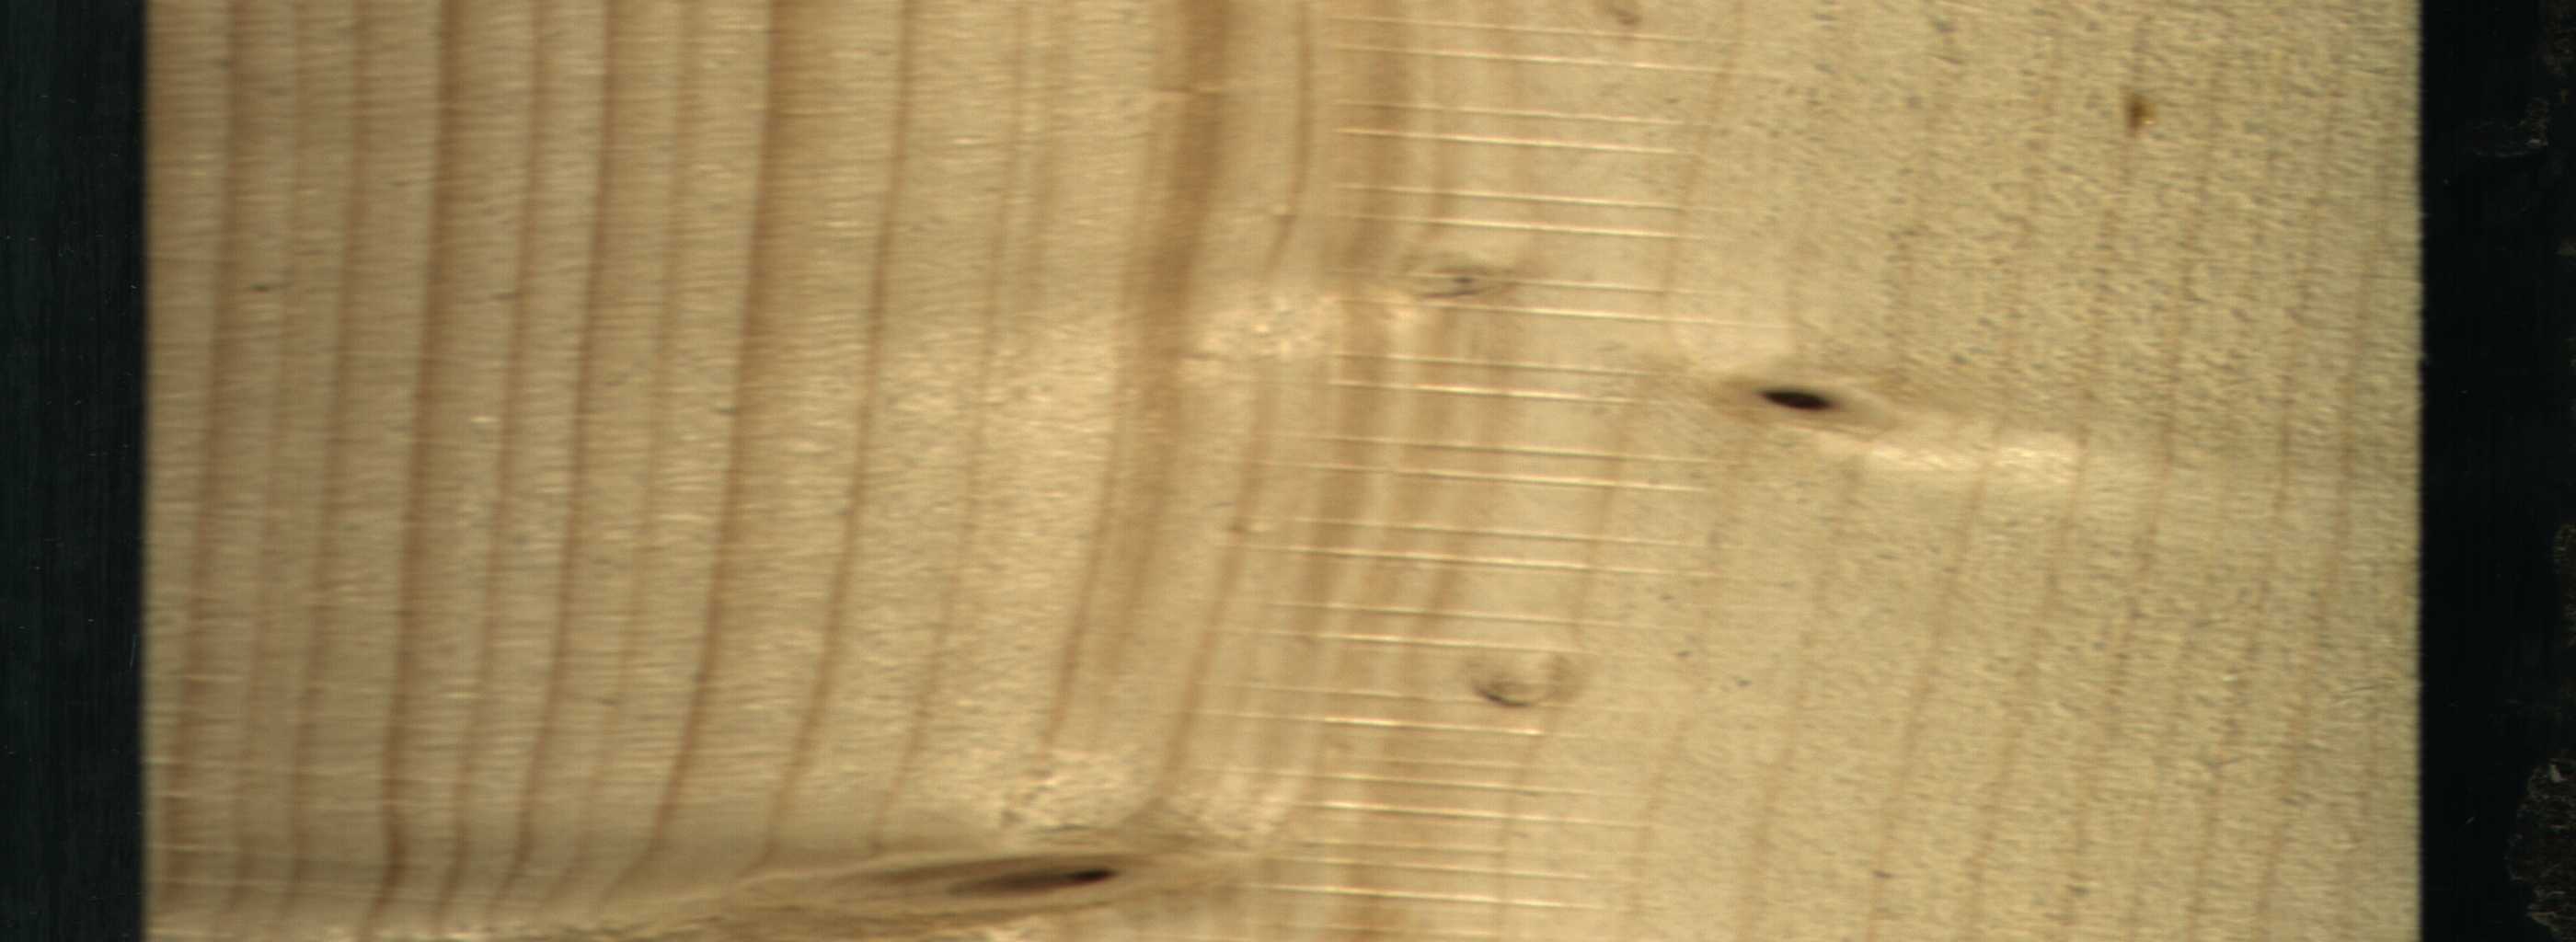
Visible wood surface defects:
Dead_Knot
Live_Knot
Live_Knot
Live_Knot